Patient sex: M
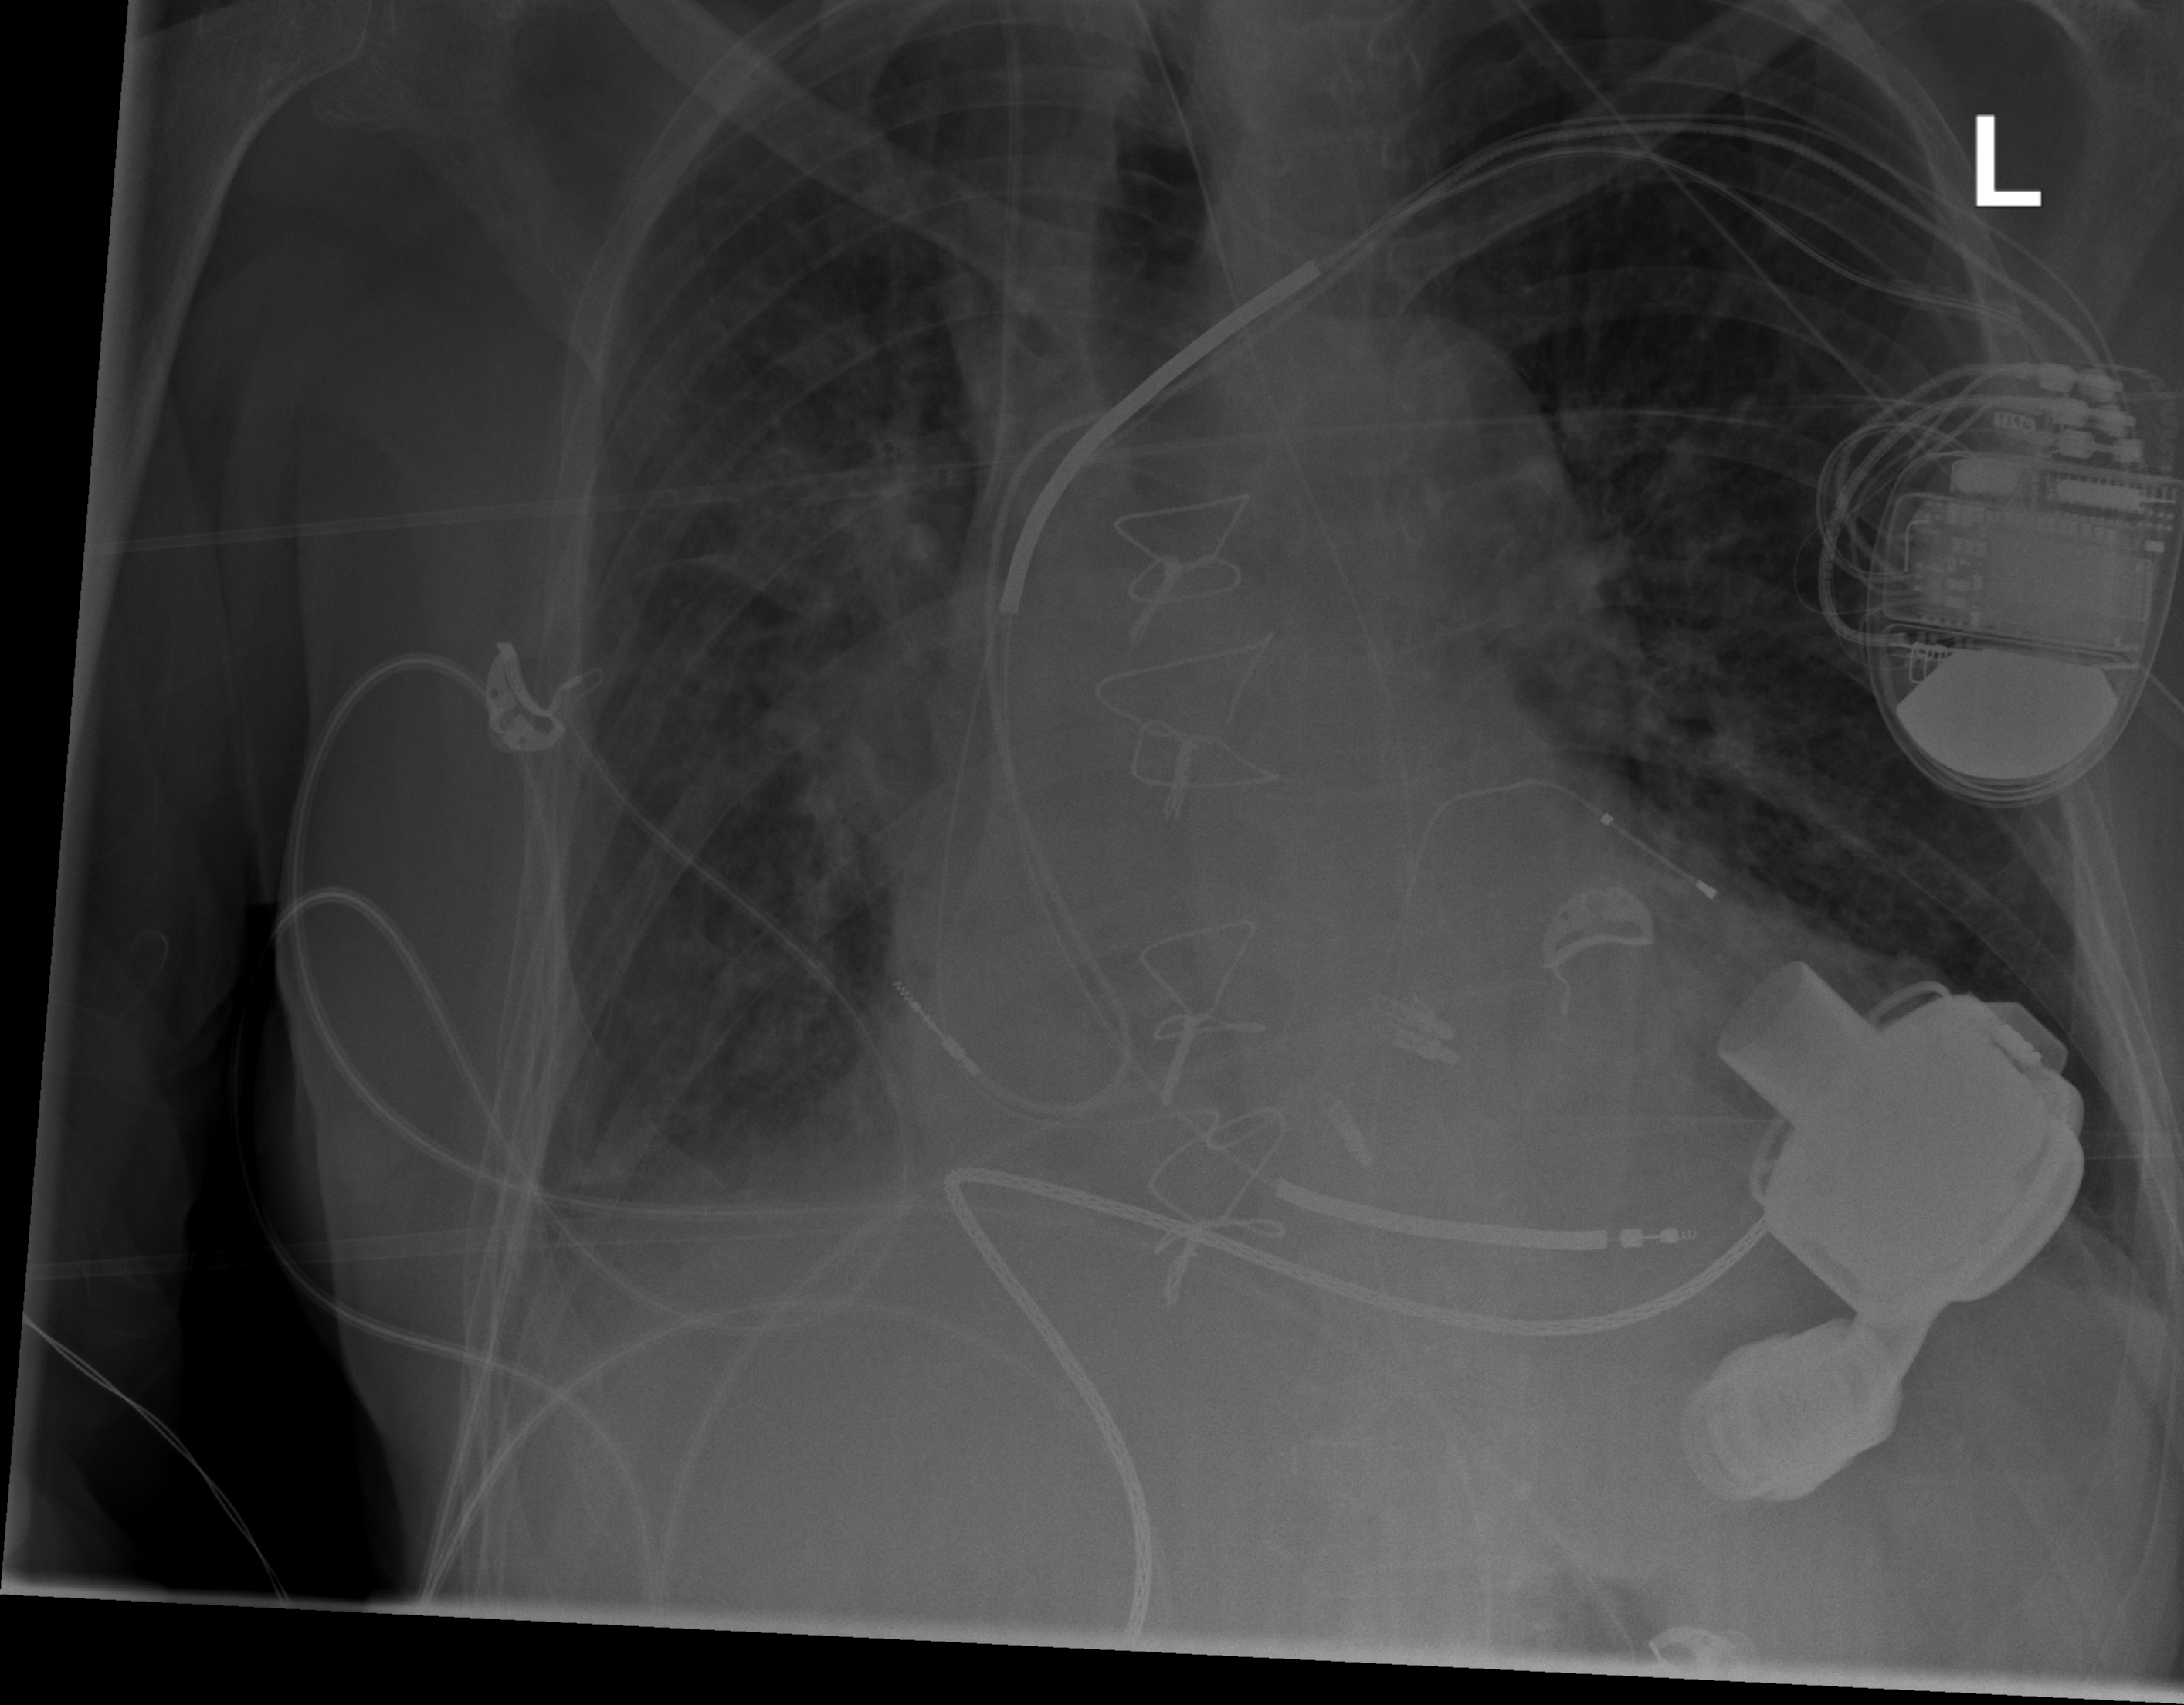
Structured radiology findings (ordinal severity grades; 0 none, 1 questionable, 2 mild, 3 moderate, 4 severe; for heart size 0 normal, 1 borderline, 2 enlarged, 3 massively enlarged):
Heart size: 1
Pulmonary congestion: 0
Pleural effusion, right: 2
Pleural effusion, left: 0
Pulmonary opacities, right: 2
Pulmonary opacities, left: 0
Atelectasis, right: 2
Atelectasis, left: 0